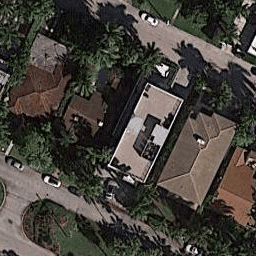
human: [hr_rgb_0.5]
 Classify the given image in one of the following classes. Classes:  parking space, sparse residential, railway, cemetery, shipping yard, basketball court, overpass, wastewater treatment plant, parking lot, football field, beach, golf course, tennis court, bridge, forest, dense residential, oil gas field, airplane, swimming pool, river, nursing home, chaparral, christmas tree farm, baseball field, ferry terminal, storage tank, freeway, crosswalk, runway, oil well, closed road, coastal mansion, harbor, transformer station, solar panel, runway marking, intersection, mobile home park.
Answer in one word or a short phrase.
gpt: coastal mansion